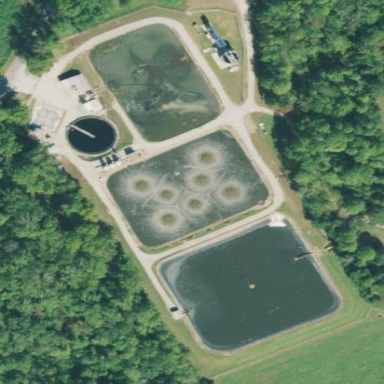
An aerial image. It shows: Wastewater plant.